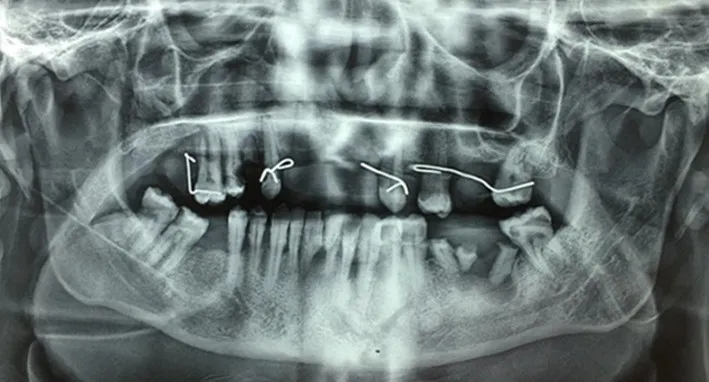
panoramic X-ray showing generalized aggressive perodontitis.
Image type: radiology (x_ray)